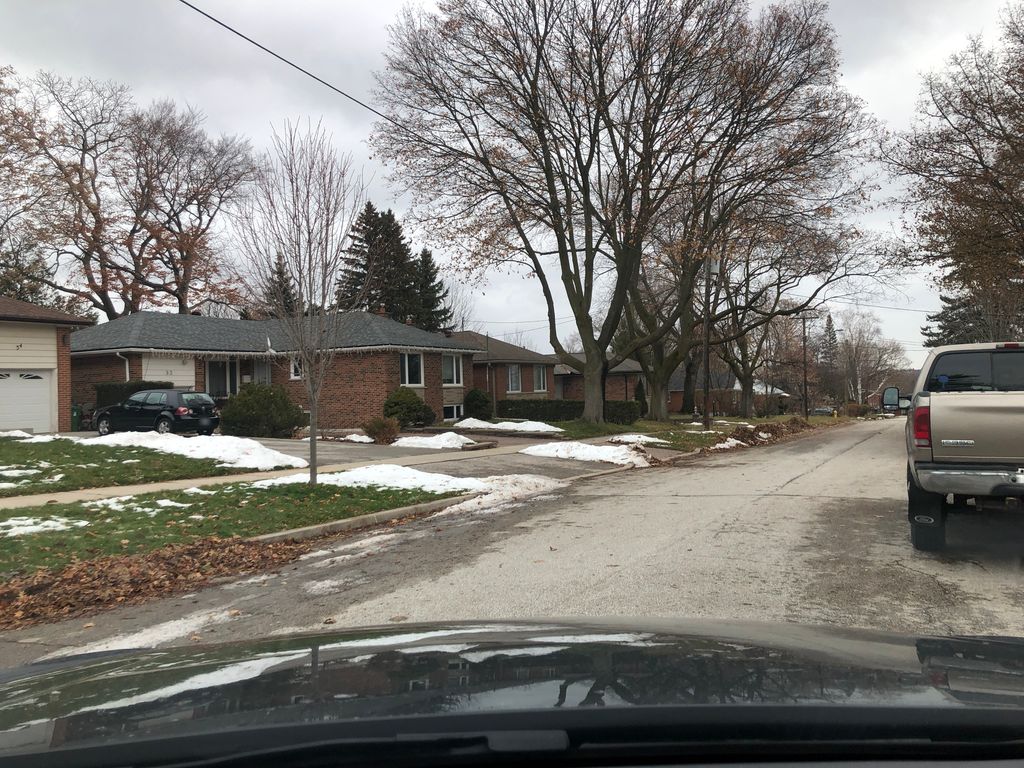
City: toronto